Field crop: maize
Growth stage: 2
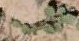
Species: convolvulus